Field crop: maize
Growth stage: 2
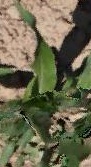
Species: maize